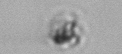
Label: detritus